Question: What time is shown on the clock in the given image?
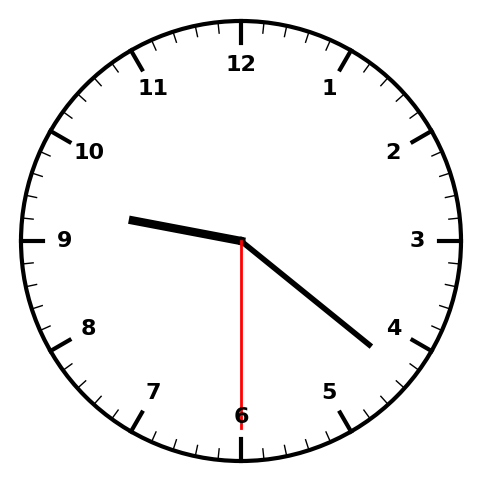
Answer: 09:21:30